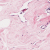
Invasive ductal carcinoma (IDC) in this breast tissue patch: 0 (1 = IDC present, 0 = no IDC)